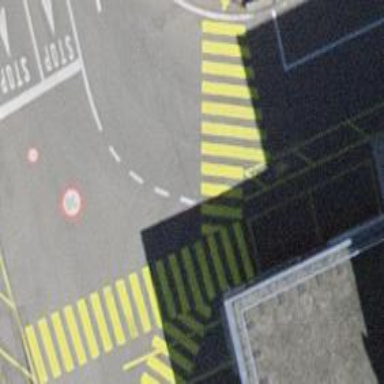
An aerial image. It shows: Marked crossing with zebra stripes on the road.